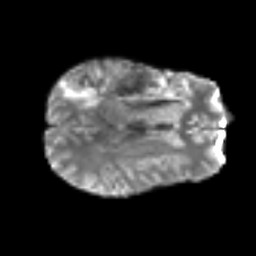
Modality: T2w
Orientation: axial
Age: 54
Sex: male
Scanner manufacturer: siemens
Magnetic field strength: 3 T
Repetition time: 6.1 s
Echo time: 0.101 s